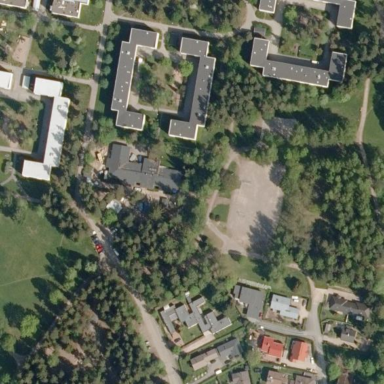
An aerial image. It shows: Park.